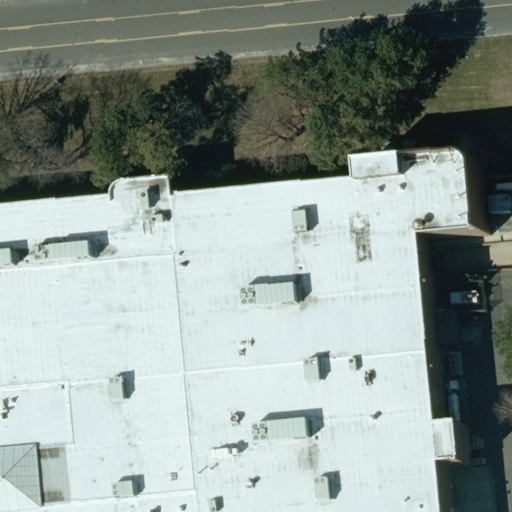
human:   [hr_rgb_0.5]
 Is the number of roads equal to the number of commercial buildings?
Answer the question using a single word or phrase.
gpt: no

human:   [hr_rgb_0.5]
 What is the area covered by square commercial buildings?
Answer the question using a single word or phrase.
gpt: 0m2

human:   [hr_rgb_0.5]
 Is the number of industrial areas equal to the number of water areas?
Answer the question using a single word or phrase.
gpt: no

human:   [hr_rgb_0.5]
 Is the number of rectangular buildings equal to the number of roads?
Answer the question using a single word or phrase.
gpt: no

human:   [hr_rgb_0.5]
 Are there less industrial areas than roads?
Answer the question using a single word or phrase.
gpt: yes

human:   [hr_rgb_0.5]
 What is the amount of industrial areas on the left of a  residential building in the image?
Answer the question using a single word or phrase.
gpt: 0

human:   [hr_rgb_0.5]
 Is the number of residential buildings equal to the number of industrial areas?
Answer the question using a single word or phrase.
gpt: no

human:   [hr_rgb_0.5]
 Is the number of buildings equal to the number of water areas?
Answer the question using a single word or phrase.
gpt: no

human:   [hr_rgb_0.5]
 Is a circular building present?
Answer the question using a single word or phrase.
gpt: no

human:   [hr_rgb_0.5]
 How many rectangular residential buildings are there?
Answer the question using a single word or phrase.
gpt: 0

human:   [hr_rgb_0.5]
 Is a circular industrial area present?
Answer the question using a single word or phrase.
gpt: no

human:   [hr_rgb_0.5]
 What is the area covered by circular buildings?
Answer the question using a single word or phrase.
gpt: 0m2

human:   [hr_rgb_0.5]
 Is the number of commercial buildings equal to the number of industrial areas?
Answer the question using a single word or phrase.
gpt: yes

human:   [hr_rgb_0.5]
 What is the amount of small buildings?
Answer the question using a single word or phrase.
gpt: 0

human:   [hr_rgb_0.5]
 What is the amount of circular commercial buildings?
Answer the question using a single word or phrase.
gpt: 0

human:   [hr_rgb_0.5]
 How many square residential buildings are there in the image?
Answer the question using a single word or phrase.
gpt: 0

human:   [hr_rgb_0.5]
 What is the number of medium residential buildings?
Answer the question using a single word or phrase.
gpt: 0

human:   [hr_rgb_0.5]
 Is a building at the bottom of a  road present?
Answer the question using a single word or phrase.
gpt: yes

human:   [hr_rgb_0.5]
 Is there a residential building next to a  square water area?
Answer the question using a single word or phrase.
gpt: no

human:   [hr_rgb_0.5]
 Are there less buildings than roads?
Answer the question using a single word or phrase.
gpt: yes

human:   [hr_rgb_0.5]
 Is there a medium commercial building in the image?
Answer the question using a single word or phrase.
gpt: no

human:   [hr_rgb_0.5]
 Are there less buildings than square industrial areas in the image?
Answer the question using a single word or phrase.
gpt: no

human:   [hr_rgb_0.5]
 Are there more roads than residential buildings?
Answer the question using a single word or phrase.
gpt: yes

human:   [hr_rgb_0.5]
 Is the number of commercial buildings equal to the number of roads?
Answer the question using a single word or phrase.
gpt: no

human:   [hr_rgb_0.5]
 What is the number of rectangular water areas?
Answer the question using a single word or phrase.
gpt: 0

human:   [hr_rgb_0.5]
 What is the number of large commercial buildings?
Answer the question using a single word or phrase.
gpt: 1

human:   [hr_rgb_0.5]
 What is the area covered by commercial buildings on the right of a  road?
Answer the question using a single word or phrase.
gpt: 0m2

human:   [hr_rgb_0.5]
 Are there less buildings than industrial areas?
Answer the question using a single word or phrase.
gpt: no

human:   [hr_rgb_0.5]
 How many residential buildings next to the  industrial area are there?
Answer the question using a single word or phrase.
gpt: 0

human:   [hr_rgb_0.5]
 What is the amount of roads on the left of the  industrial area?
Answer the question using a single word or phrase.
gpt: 0

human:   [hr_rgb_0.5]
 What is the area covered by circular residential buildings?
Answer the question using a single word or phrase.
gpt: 0m2

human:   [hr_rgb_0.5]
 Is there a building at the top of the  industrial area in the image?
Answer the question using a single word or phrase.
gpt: no

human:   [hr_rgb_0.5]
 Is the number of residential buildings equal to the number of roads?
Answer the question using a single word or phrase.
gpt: no

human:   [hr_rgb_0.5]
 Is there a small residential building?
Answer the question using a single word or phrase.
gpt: no

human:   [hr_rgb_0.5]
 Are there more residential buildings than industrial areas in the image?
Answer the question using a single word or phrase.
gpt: no

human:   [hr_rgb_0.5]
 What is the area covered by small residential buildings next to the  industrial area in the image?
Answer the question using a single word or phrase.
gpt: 0m2